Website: apple
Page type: address-validator
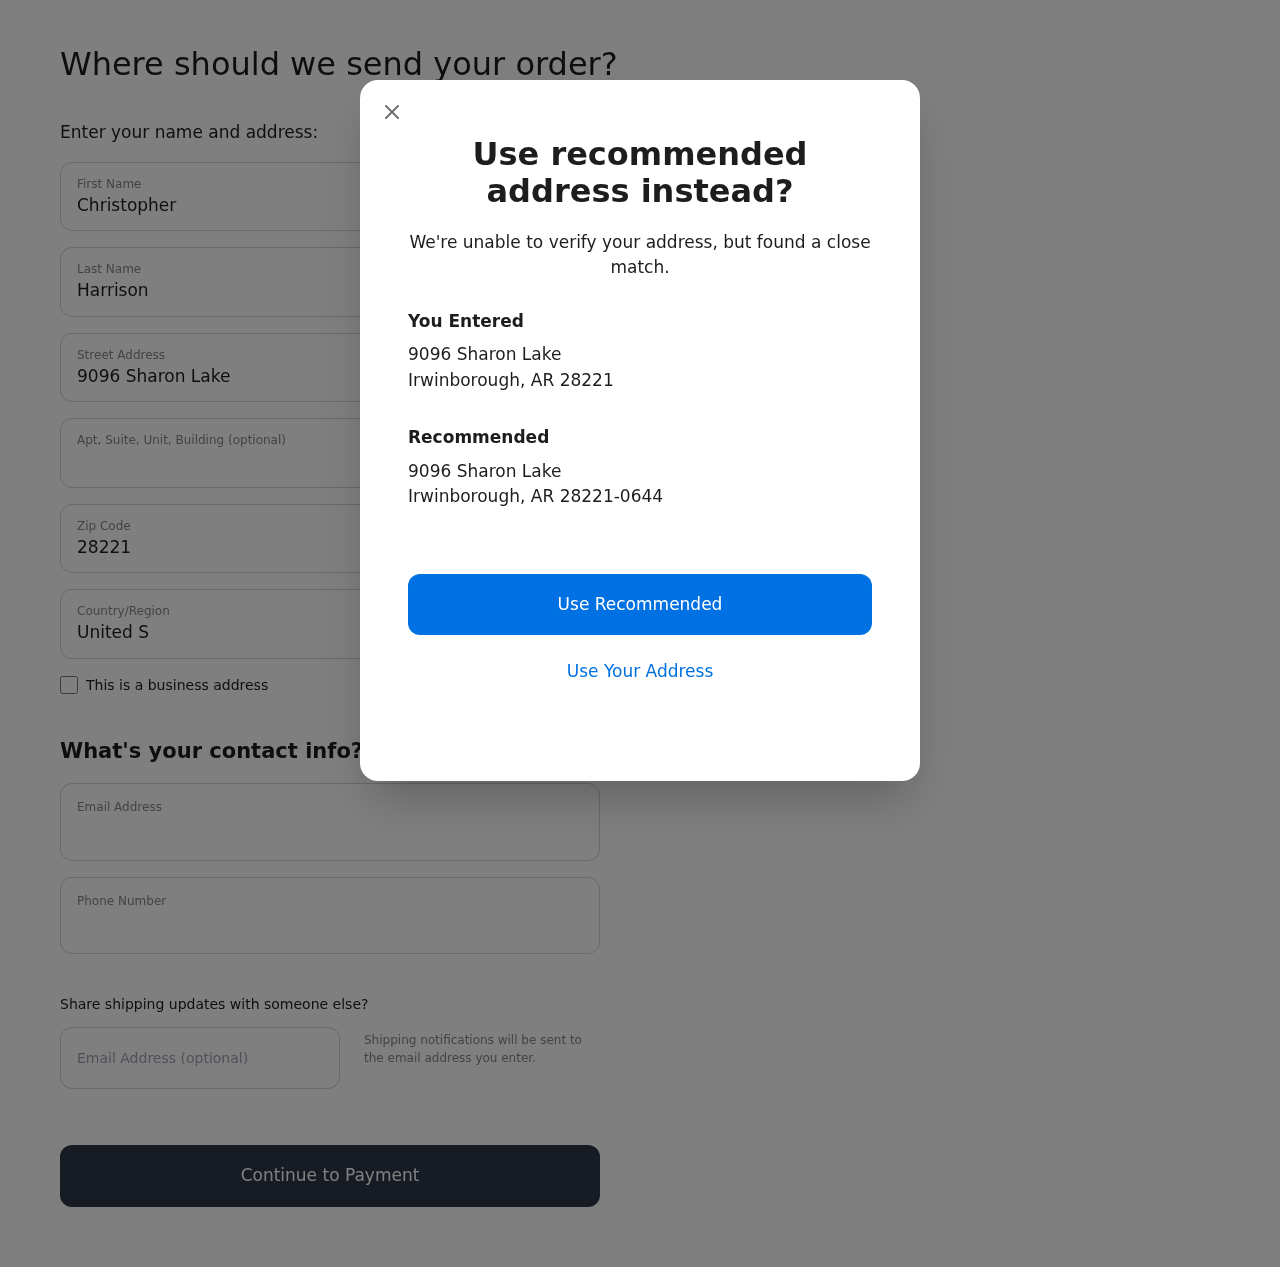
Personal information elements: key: PII_CITY
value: Irwinborough
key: PII_COUNTRY
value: United States
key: PII_EMAIL
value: christopherharrison@gmail.com
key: PII_FIRSTNAME
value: Christopher
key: PII_GIFT_EMAIL
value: jeffrey.maldonado@hotmail.com
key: PII_LASTNAME
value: Harrison
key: PII_PHONE
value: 5888547281
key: PII_POSTCODE
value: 28221
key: PII_POSTCODE_FULL
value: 28221-0644
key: PII_STATE_ABBR
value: AR
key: PII_STREET
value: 9096 Sharon Lake
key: PII_CITY2
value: Irwinborough
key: PII_STATE_ABBR2
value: AR